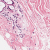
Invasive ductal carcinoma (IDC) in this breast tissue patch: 0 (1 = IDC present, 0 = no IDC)